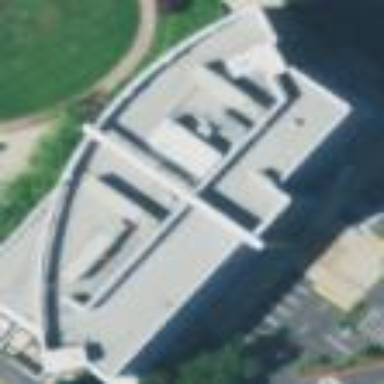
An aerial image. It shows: Building.